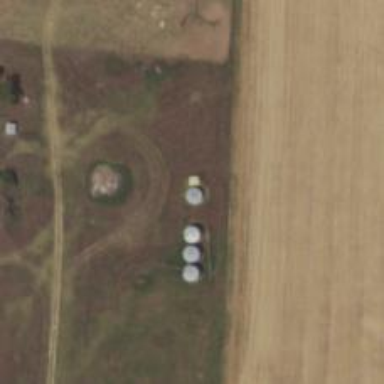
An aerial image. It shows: Silo.